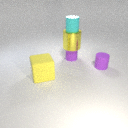
small cyan rubber cylinder above small purple rubber cylinder